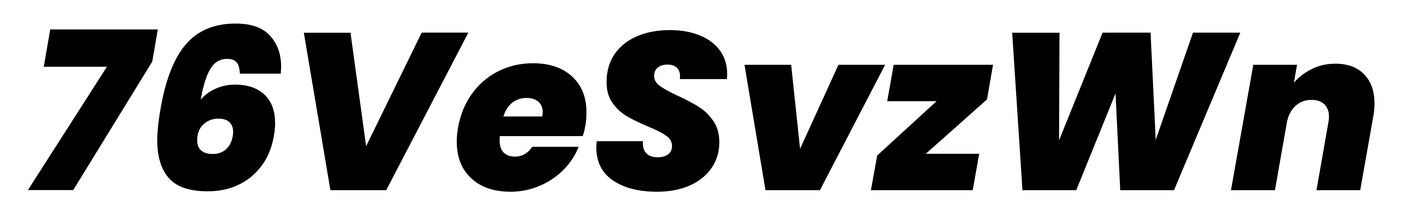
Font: Poppins-ExtraBoldItalic